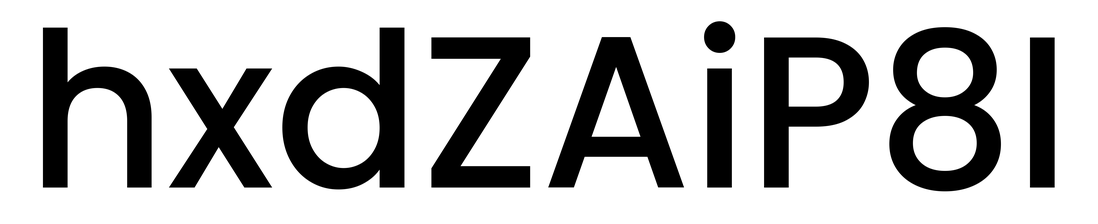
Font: Poppins-Medium